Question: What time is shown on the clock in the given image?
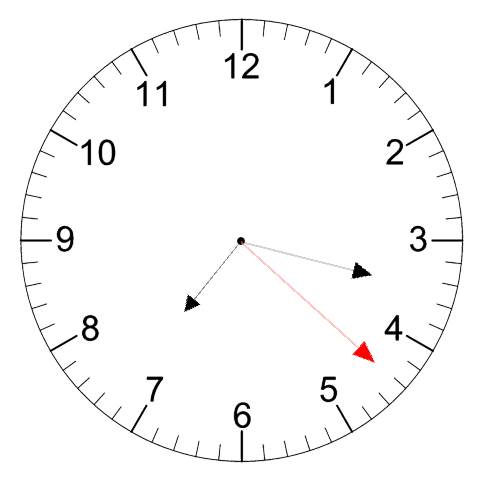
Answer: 07:17:22